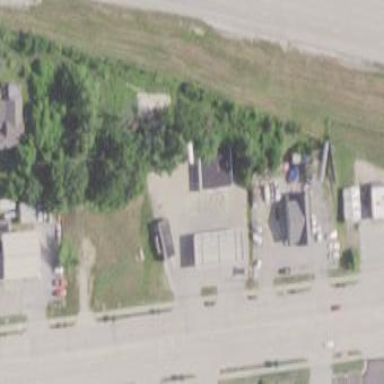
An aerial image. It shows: Fuel station.